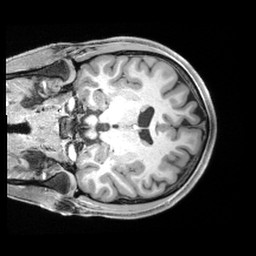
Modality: T1w
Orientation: coronal
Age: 20
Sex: male
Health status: healthy
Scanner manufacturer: siemens
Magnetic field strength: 3 T
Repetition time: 2.4 s
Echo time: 0.00194 s